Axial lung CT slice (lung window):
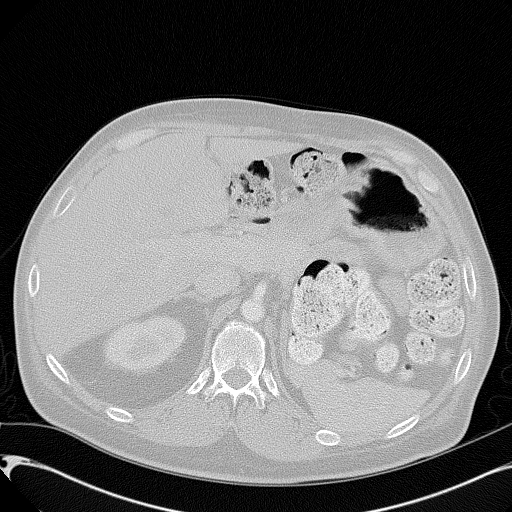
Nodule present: no